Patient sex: M
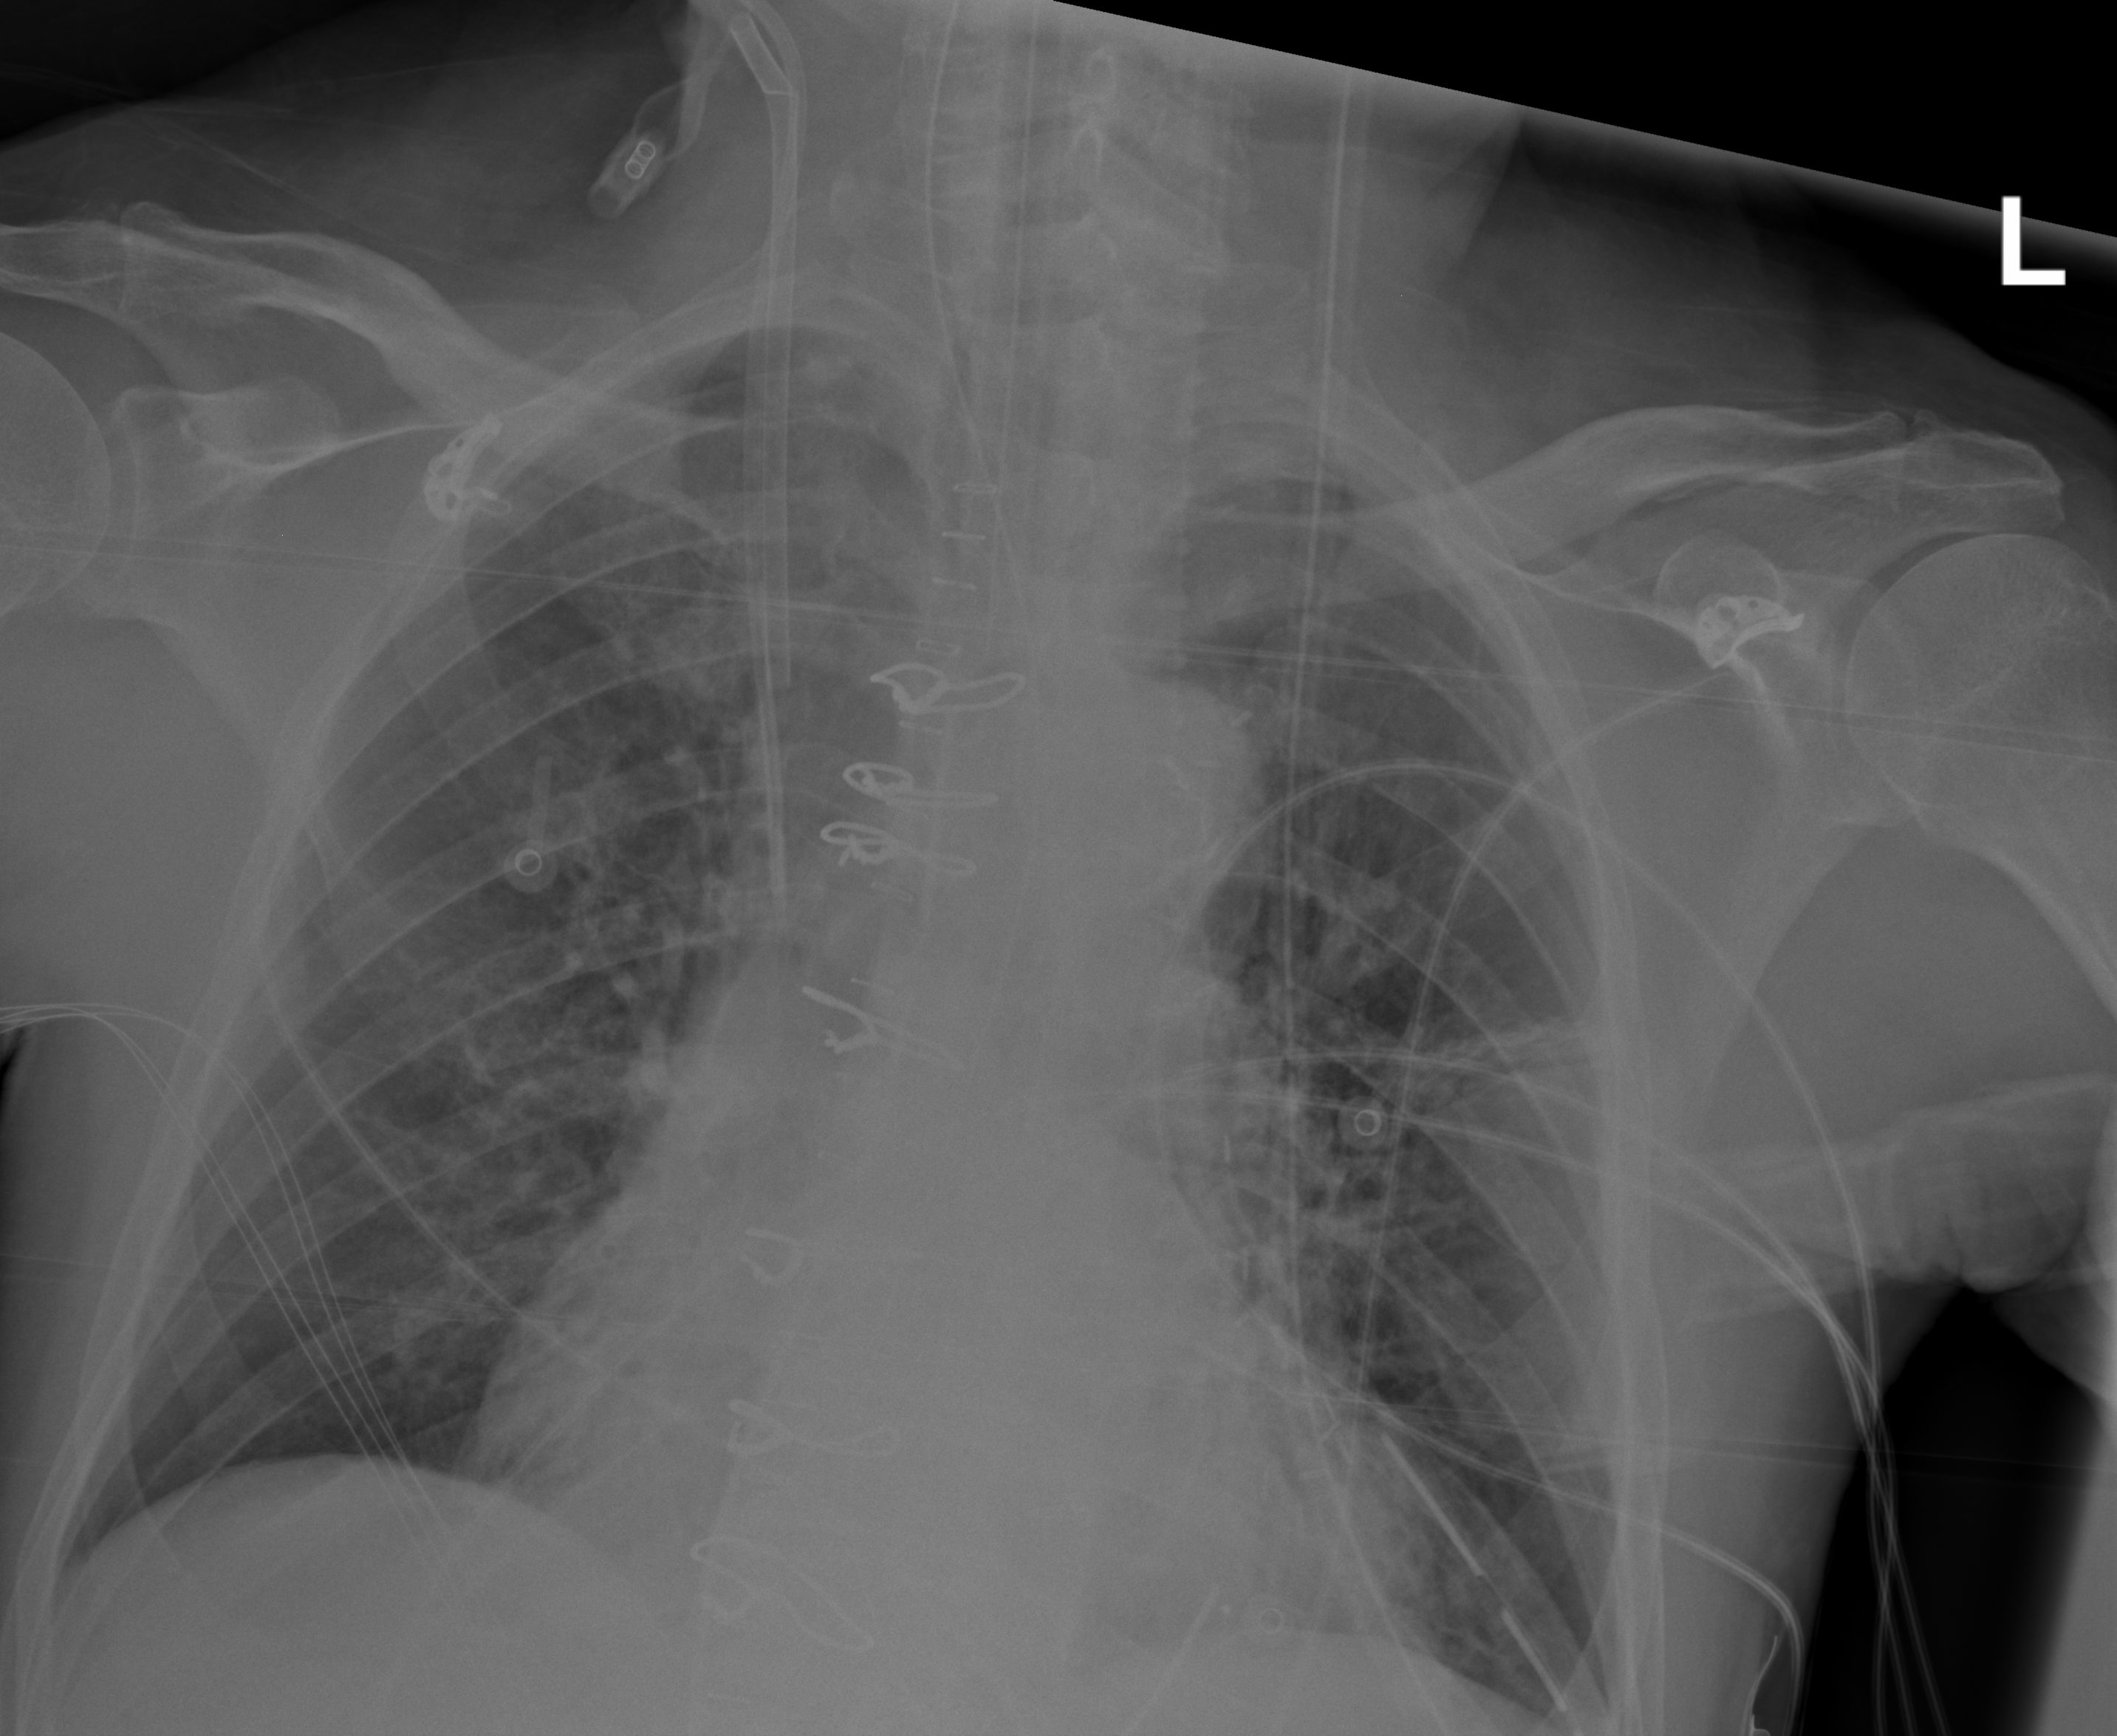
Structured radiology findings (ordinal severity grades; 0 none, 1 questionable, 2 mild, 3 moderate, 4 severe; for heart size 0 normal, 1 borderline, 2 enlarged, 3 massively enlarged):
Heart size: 2
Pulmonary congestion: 0
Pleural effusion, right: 0
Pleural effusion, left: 0
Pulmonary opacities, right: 0
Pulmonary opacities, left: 0
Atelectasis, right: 0
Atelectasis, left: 0